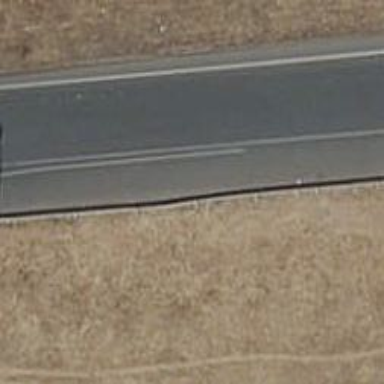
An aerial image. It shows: Guard rail as barrier.